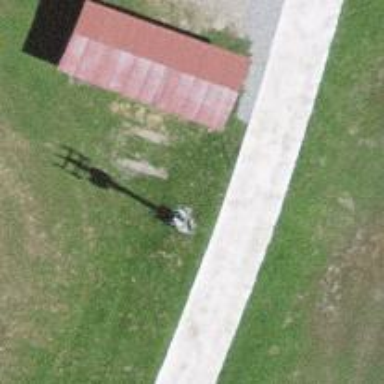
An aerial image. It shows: Pole with transformer.